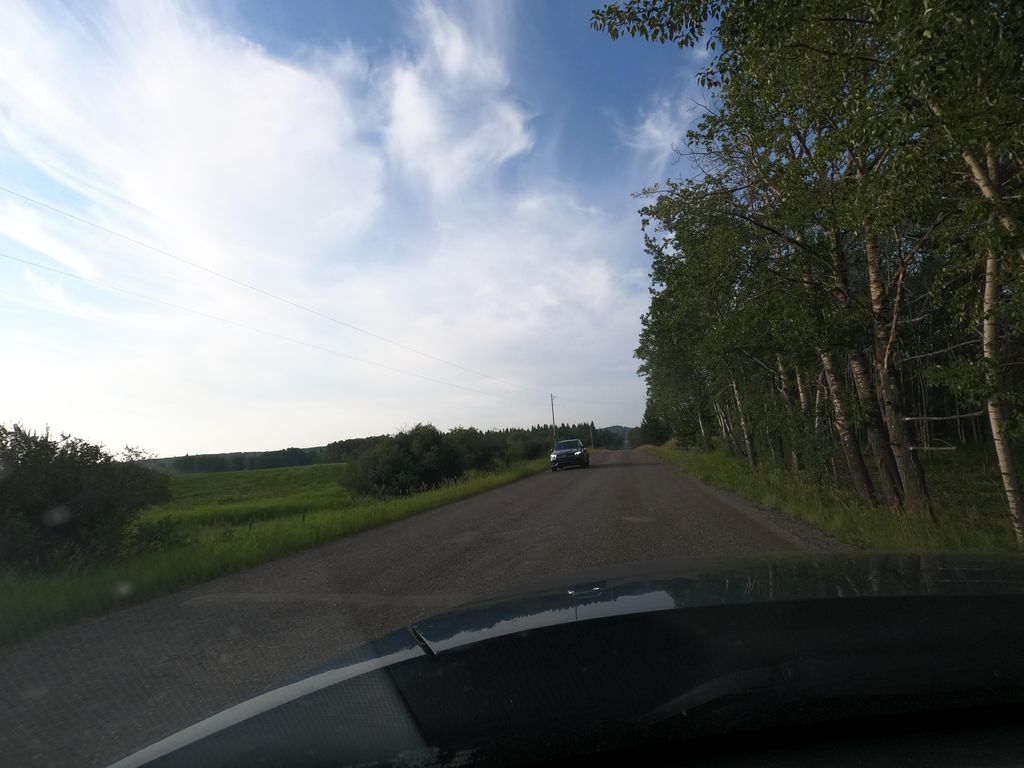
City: calgary